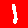
Digit: 1